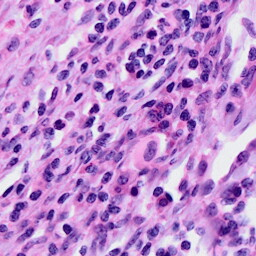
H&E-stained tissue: Cervix